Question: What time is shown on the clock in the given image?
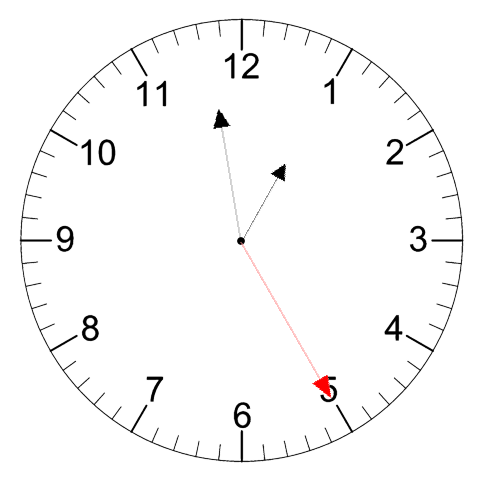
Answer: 12:58:25